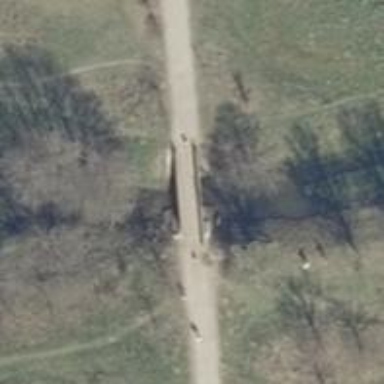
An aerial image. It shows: Footway road that leads to bridge. The trail visibility is excellent.